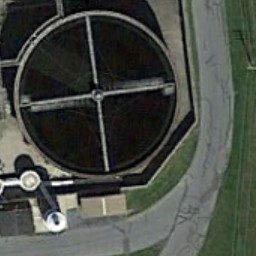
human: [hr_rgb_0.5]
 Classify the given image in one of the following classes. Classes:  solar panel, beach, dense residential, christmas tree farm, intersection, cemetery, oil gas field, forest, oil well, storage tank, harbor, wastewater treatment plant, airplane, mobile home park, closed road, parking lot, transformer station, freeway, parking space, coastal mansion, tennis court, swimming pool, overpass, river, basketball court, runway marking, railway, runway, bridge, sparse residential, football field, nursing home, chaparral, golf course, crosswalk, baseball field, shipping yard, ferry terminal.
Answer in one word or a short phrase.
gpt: wastewater treatment plant